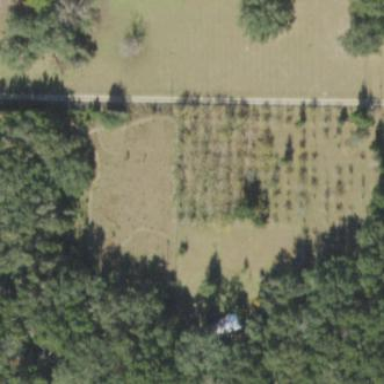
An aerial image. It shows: Orchard.